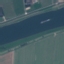
Land use / land cover: River